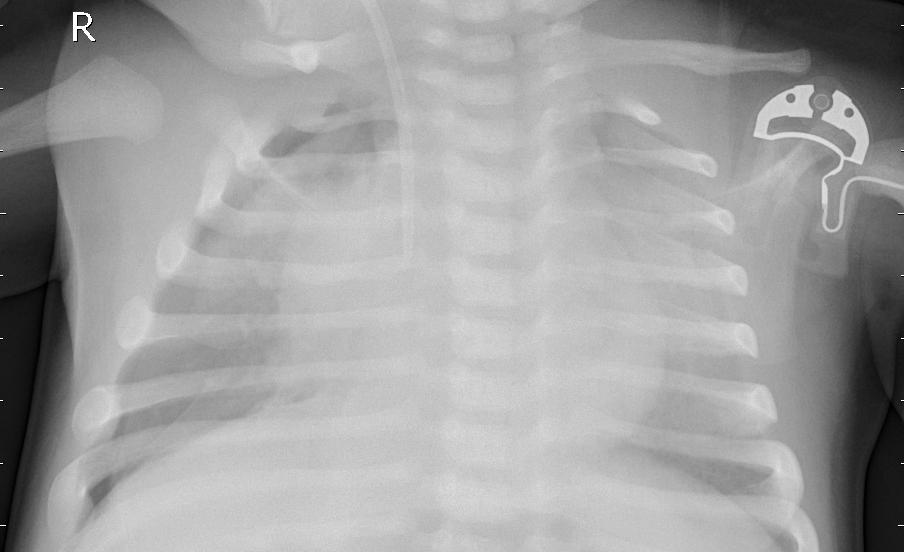
Diagnosis: PNEUMONIA